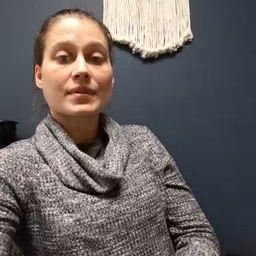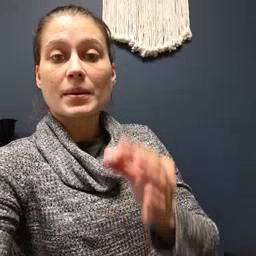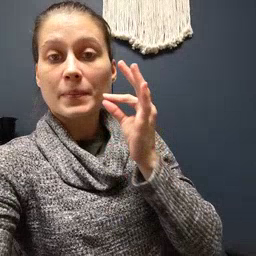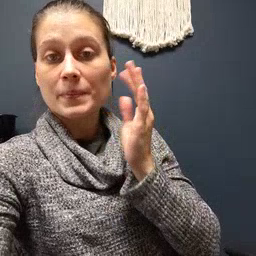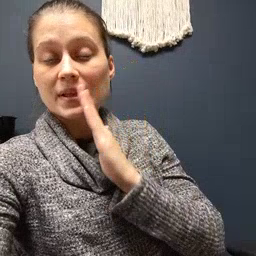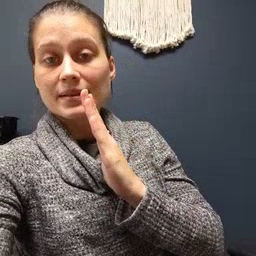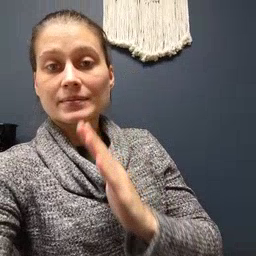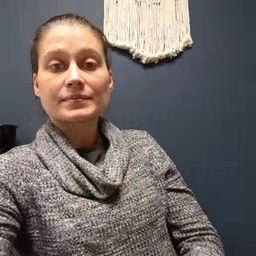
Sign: bee